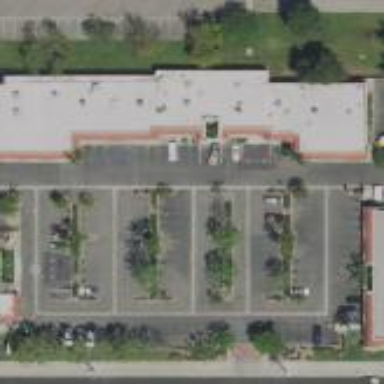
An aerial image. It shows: Parking area.